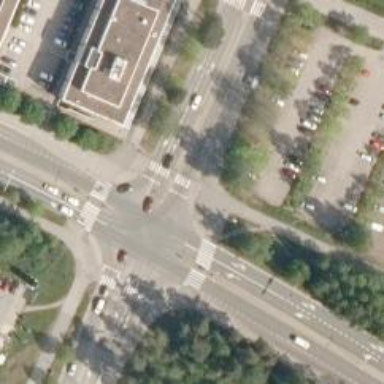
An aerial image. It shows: Crossing on asphalt cycleway.